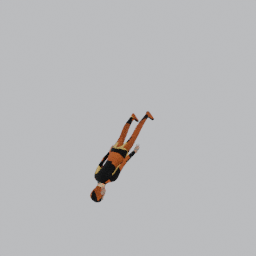
Label: people